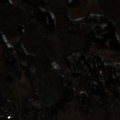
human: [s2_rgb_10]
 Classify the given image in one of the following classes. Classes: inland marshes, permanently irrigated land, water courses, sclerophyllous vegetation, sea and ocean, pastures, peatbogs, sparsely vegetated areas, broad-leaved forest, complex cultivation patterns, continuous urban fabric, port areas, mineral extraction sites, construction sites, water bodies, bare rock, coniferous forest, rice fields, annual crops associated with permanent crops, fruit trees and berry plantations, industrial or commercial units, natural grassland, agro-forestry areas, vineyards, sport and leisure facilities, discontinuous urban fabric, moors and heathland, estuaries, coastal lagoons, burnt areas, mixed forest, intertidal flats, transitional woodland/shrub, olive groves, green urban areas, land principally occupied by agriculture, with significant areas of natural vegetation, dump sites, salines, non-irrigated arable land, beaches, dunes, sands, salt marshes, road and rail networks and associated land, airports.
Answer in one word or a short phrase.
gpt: non-irrigated arable land, land principally occupied by agriculture, with significant areas of natural vegetation, mixed forest